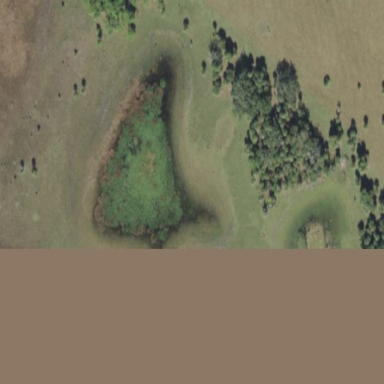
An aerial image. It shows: Marshy wetland area.